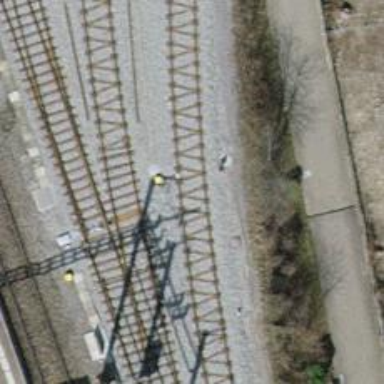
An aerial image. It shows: Single-track railway spur.